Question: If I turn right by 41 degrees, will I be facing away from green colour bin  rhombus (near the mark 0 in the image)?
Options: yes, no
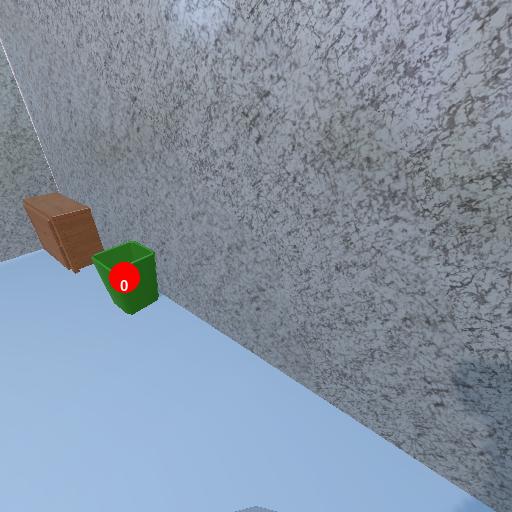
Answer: yes